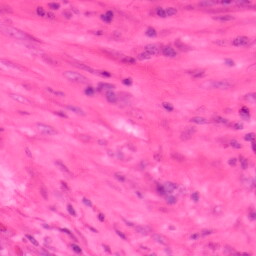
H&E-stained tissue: Colon